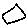
Label: hexagon